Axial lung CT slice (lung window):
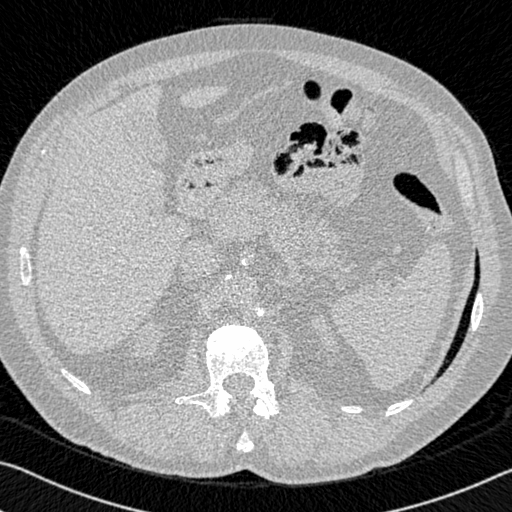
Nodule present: no